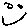
Label: smiley face